CT reconstruction: vmi40
Segmentation target: lesions
Patient: M, age 71
ISS stage: Stage 1
Metal implant: no
Axial slice:
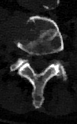
Sagittal slice:
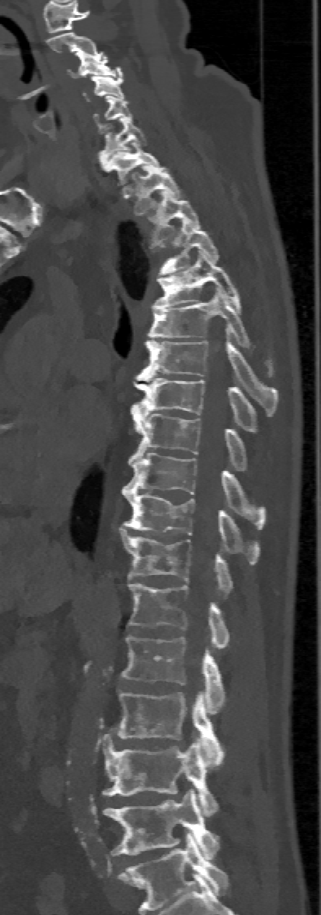